Question: What is the 'id=xxx' next to variable entries in the Eclipse Debugger> I know it seems to uniquely identify the object. But what I can't tell is what it's relationship to the object is.

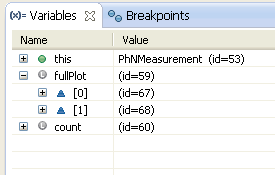
Answer: The ID number is arbitrarily assigned by the eclipse debugger, it is just a clue that can help when you are debugging to easily figure out if two variables are pointing to the same object or not ...